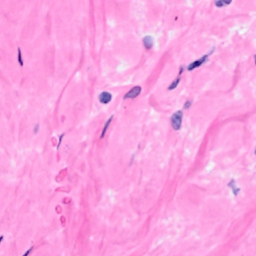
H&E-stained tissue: Breast